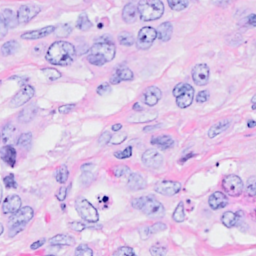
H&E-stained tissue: Breast